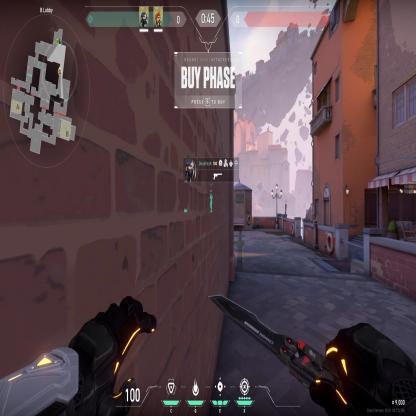
Label: dropped spike ; teammate